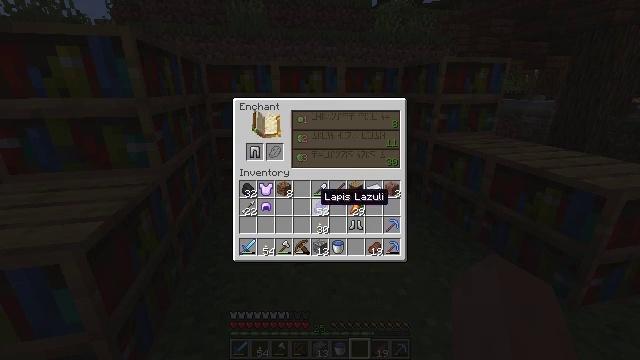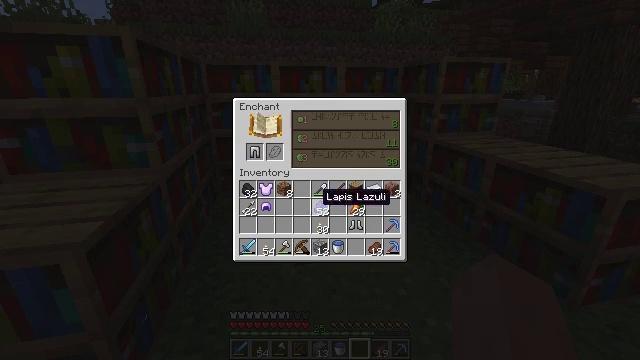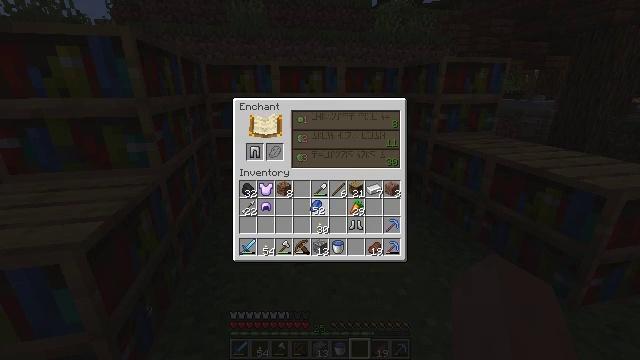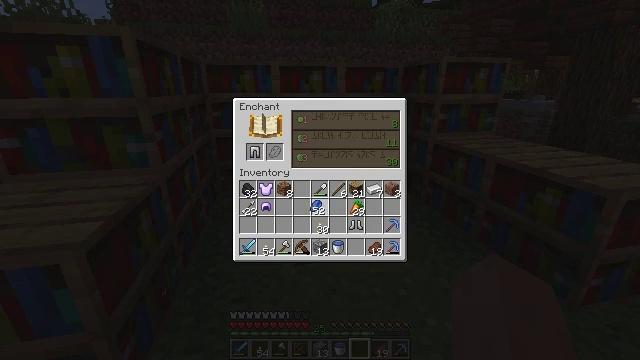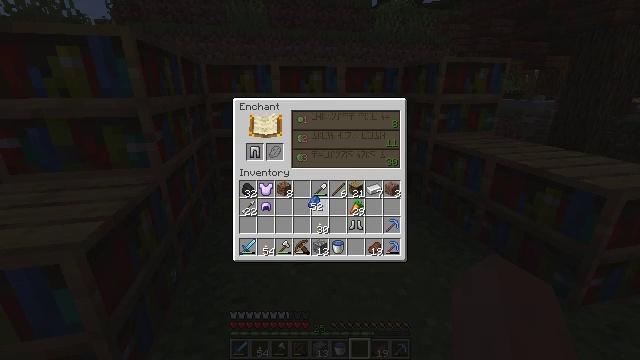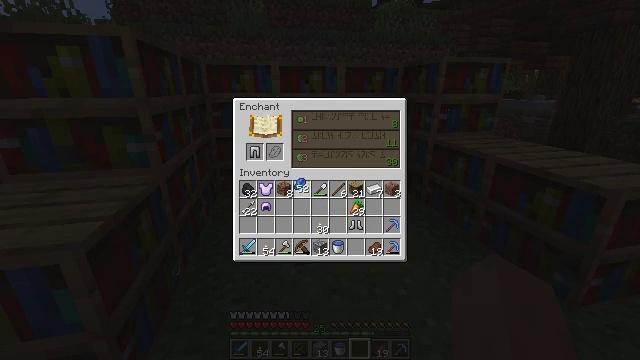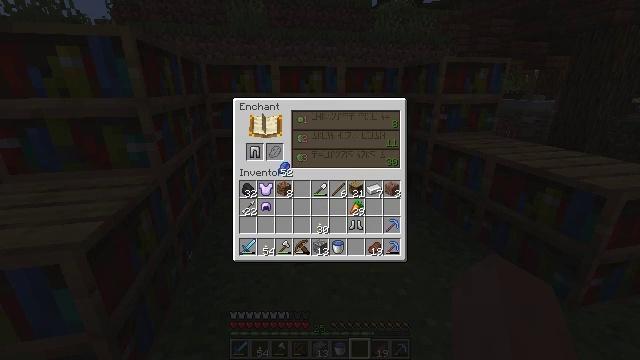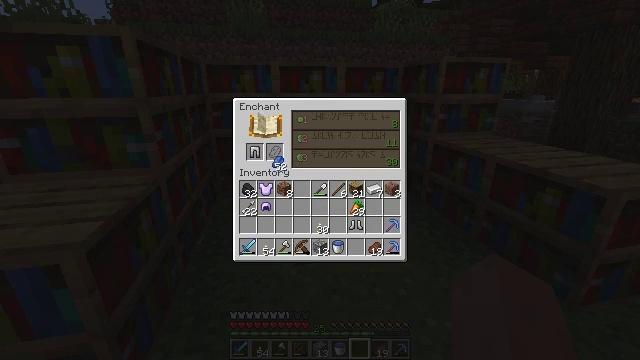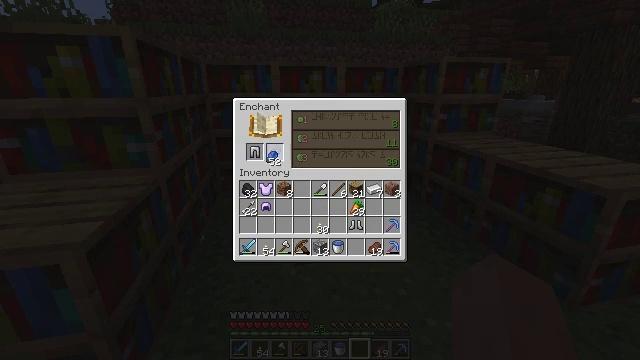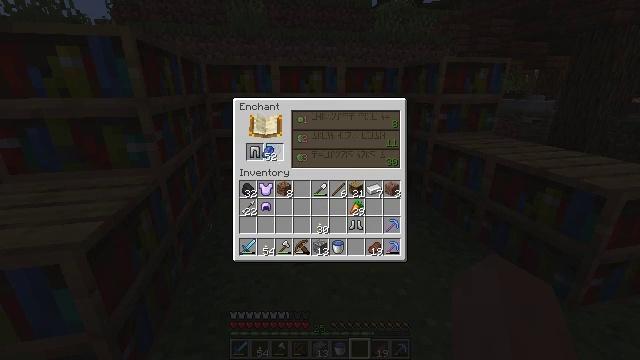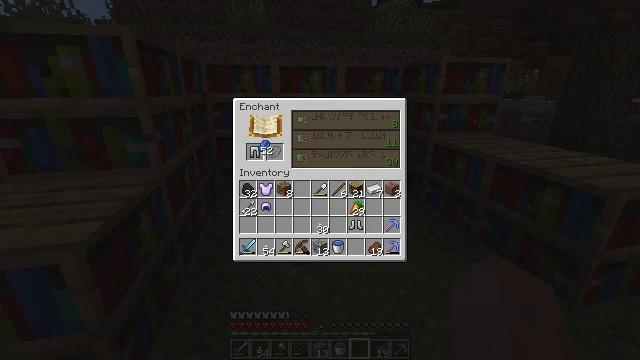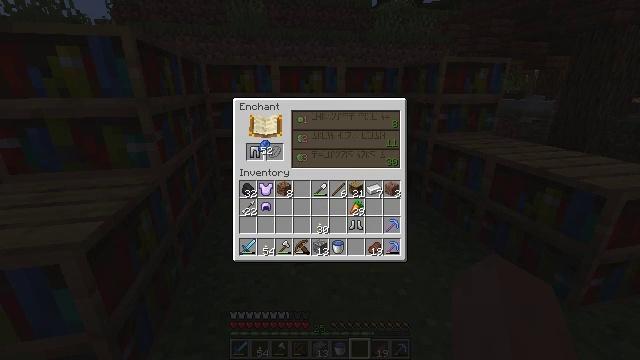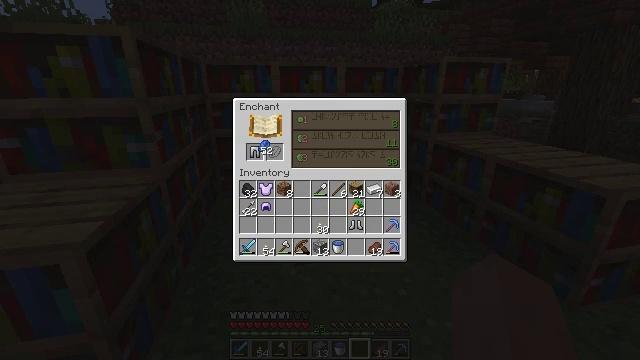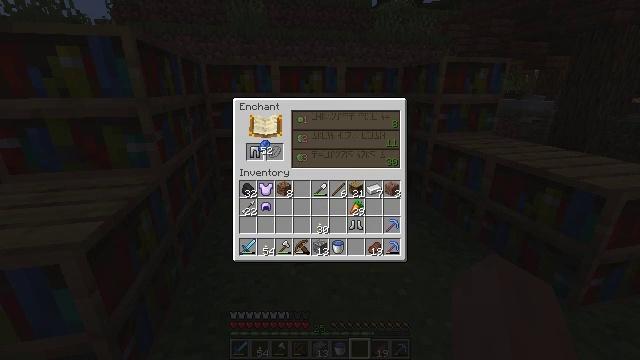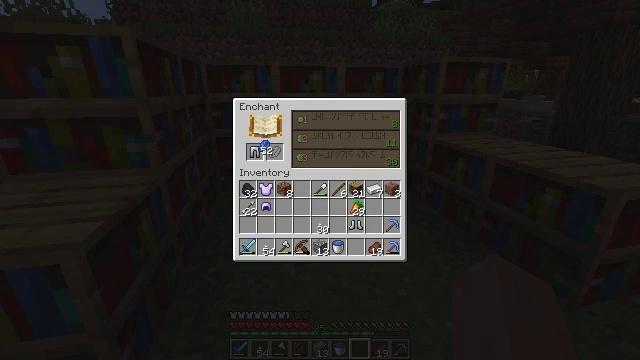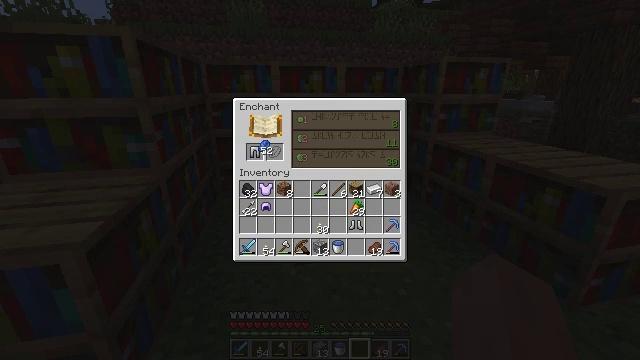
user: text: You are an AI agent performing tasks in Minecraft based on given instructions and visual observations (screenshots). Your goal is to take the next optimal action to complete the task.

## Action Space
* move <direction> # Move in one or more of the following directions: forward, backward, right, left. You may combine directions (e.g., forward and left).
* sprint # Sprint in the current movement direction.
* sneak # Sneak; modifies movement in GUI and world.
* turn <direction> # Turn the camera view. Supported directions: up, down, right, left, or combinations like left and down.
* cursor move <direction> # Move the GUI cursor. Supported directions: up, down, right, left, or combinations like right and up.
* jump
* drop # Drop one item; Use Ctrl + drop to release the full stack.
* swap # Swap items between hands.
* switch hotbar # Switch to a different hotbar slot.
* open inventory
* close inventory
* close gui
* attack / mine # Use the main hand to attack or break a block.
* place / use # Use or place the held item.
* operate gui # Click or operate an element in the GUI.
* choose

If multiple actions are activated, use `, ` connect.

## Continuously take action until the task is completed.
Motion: motion action
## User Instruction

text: Remove iron leggings from the inventory.
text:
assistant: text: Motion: no_op
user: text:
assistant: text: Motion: operate gui
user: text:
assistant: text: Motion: operate gui
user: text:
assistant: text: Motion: operate gui
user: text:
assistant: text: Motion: cursor move left and up
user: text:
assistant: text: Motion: cursor move left and up
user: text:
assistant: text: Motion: no_op
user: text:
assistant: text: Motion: no_op
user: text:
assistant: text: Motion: no_op
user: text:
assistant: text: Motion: no_op
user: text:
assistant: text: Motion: choose
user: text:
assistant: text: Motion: choose
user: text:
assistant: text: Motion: choose
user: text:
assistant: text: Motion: no_op
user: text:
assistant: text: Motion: no_op
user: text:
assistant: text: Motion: no_op
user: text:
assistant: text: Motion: no_op
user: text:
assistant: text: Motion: no_op
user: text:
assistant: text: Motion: no_op
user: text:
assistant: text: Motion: no_op
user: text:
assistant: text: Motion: no_op
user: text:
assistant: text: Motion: choose
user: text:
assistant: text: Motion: choose
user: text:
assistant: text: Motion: choose
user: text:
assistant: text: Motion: no_op
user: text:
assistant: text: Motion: choose
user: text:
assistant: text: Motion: choose
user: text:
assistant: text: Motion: choose
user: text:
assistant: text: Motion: no_op
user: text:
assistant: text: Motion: no_op